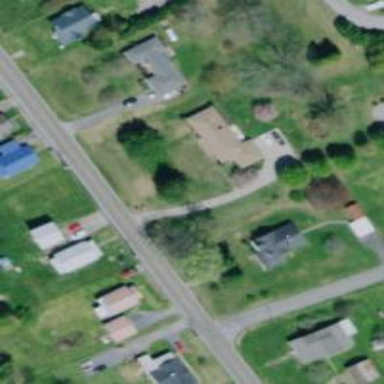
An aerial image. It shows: Driveway leading to service road.